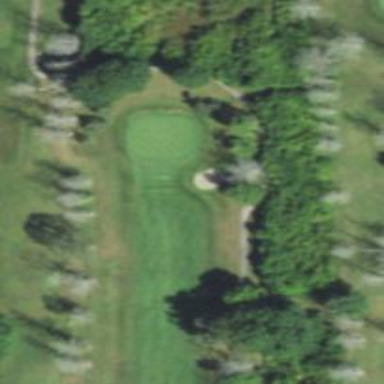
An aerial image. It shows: View of golf hole.